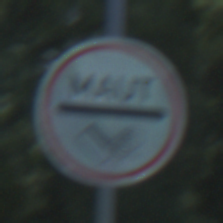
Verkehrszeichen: MautflichtigeStrecke
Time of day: Midday
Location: Outdoor (Nature)
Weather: Clear
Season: Summer
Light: Natural